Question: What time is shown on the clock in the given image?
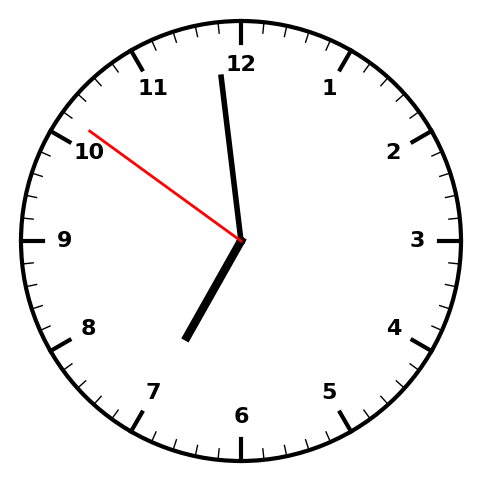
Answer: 06:58:51